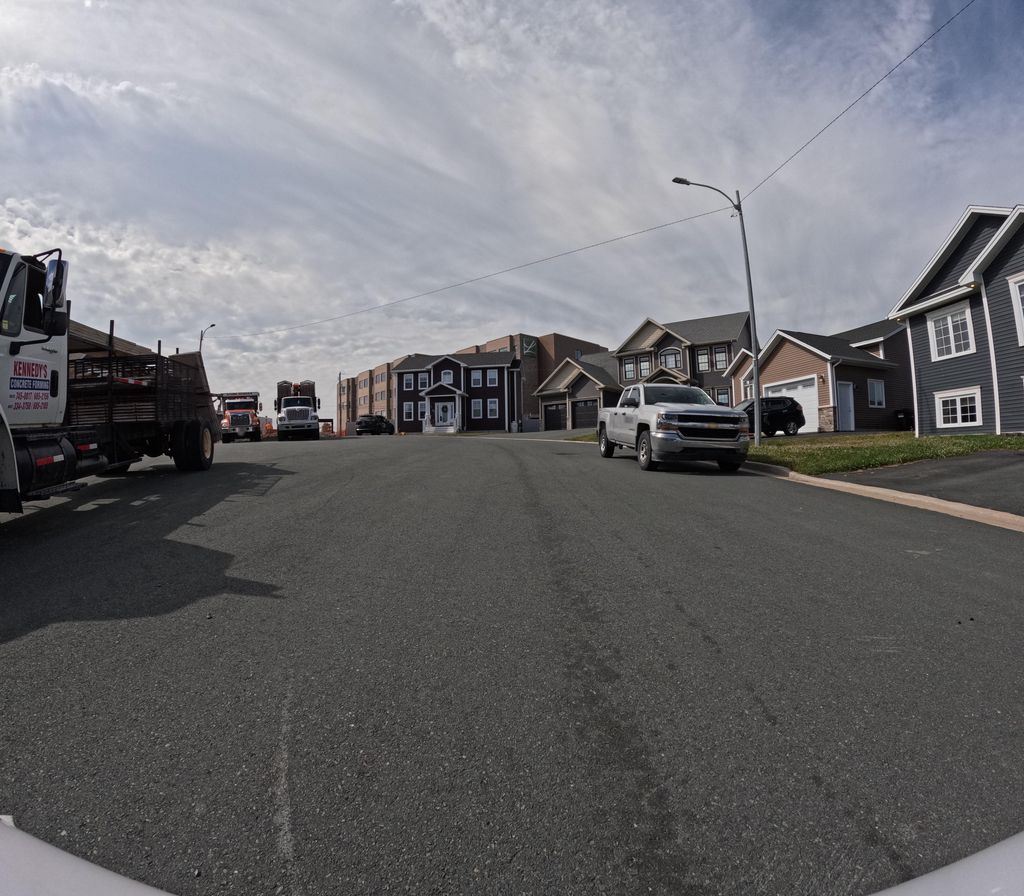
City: st_johns